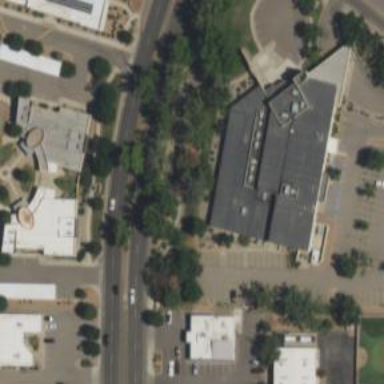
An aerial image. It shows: Bank building.